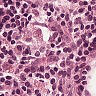
Metastatic tissue present: no